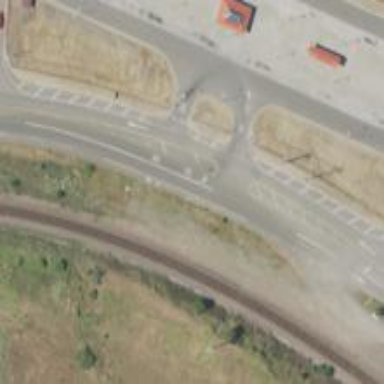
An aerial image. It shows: Busway road.